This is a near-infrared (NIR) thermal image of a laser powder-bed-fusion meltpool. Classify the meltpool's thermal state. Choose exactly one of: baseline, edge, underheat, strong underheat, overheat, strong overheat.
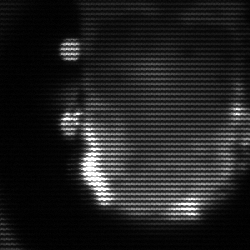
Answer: baseline